Field crop: tomato
Growth stage: 2
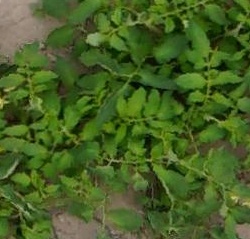
Species: tomato